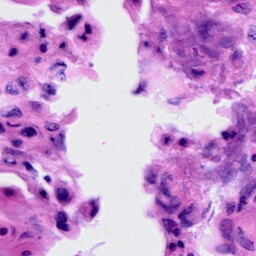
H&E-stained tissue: Cervix